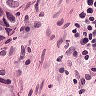
Metastatic tissue present: yes